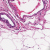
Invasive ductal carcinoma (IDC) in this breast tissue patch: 0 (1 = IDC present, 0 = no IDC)